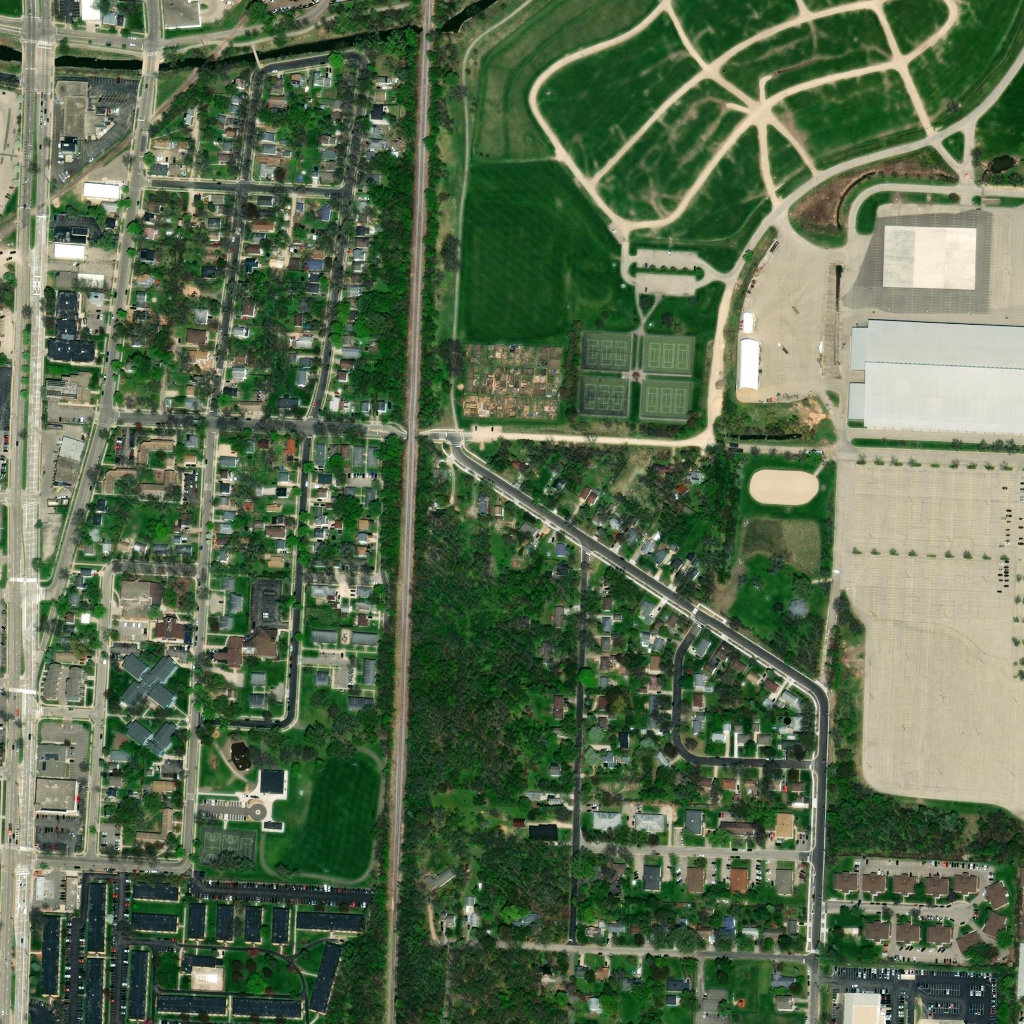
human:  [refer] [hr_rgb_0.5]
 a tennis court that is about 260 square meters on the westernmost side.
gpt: <box>[[23, 81, 24, 84, 0]]</box>